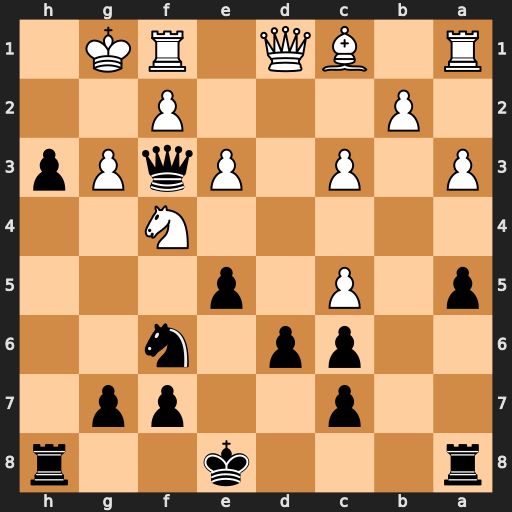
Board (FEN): r3k2r/2p2pp1/2pp1n2/p1P1p3/5N2/P1P1PqPp/1P3P2/R1BQ1RK1
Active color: b
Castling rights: kq
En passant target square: -
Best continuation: h2#